The plot is a Hilbert-envelope spectrum of a rotating bearing's acceleration signal, annotated with the bearing's characteristic defect frequencies. Diagnose the bearing from this image, choosing from: normal, inner_race, outer_race, ball.
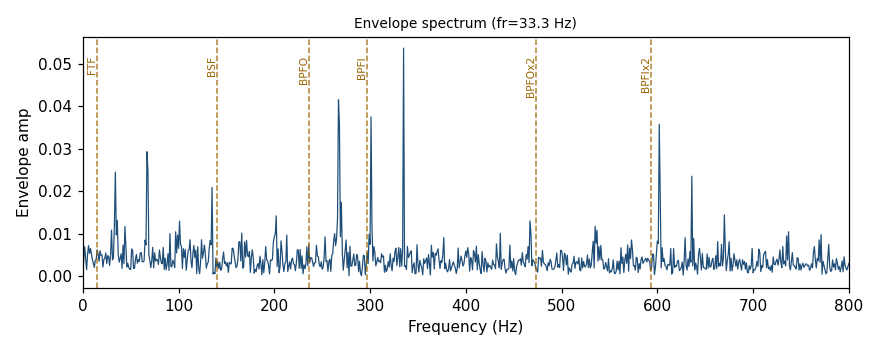
Answer: inner_race